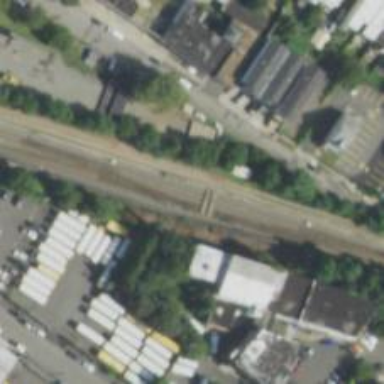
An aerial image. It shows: Light rail electrified with contact line.